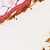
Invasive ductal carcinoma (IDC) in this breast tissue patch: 0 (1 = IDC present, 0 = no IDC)